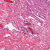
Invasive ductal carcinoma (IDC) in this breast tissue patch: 0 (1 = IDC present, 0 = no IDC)